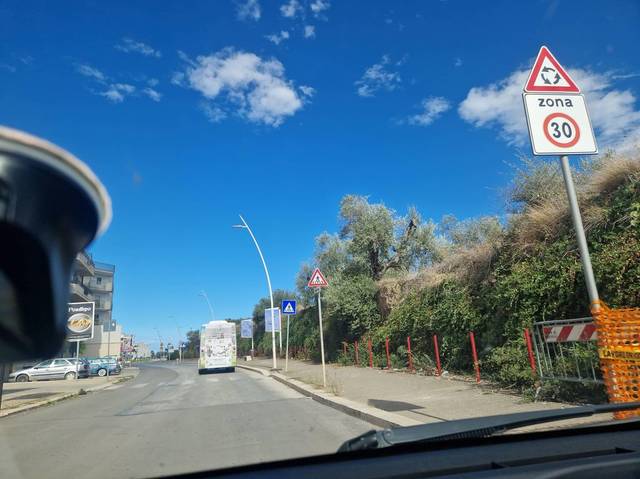
Region: Italy
Coordinates: 41.227, 16.313